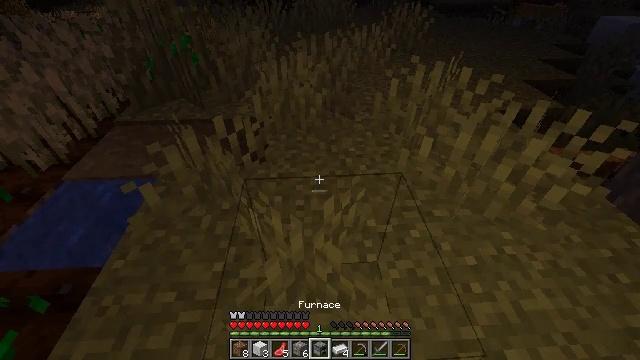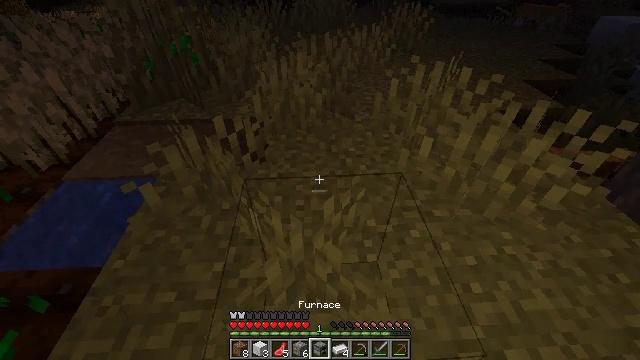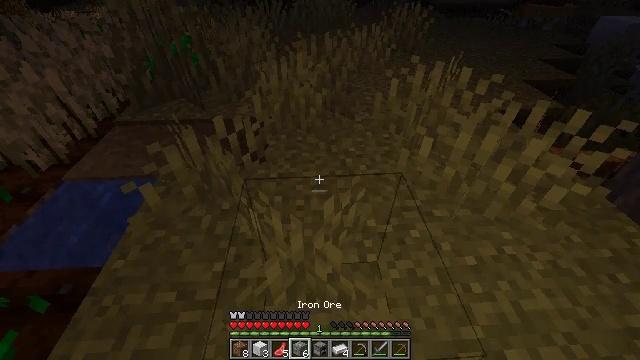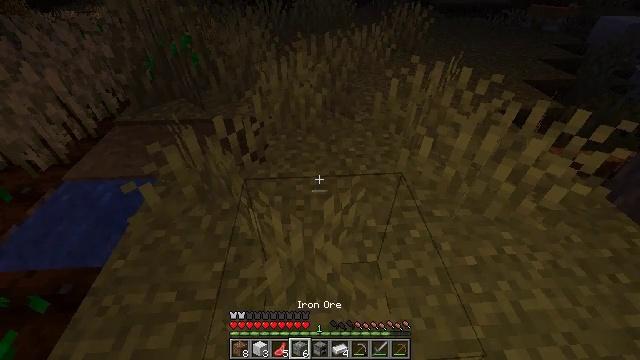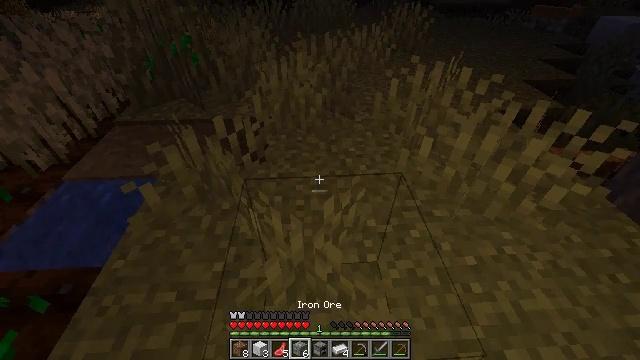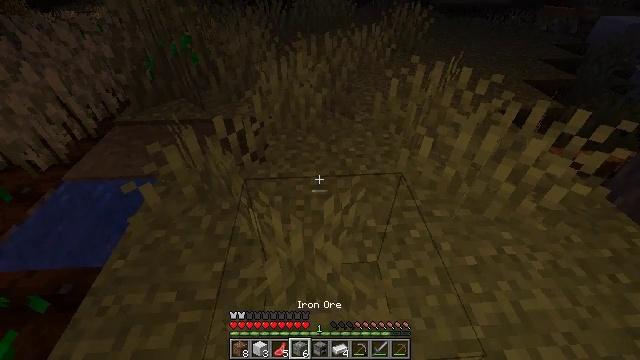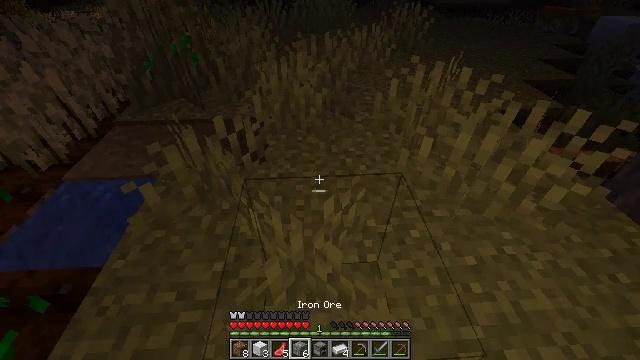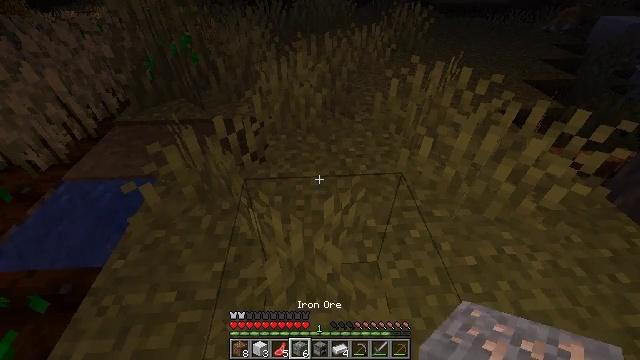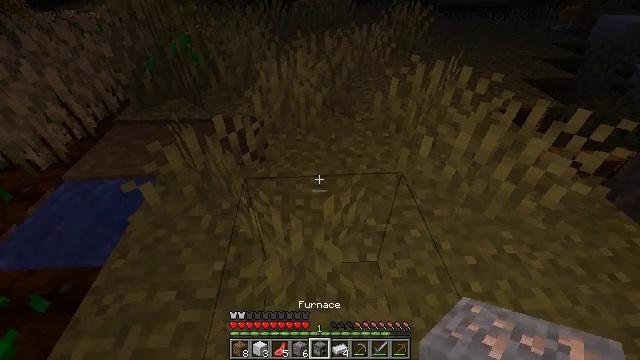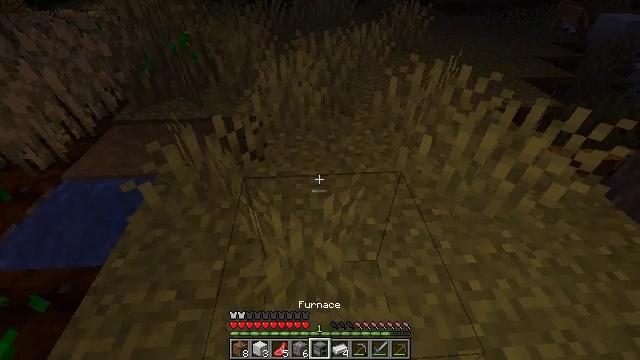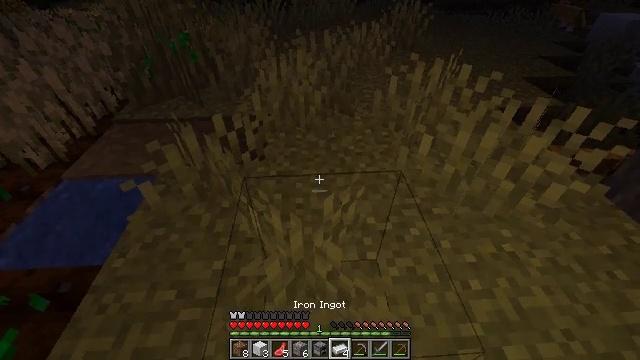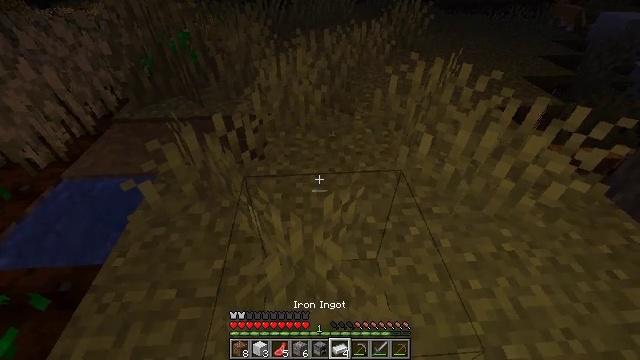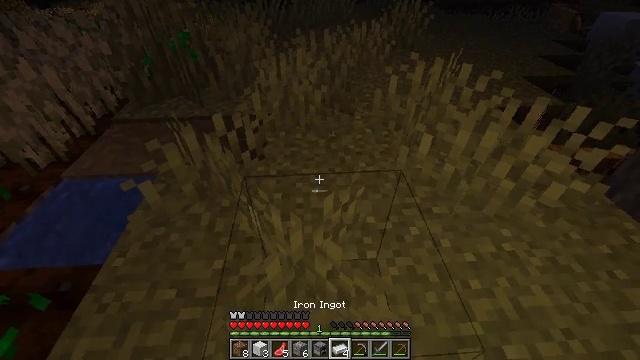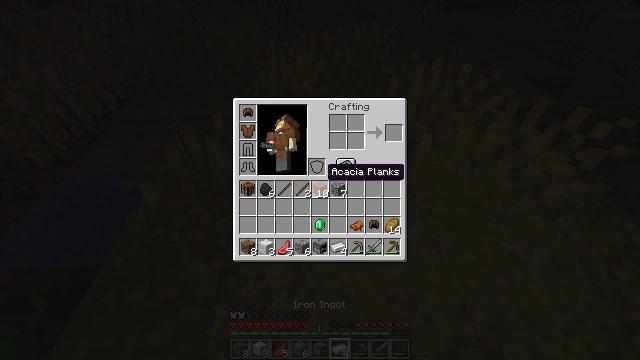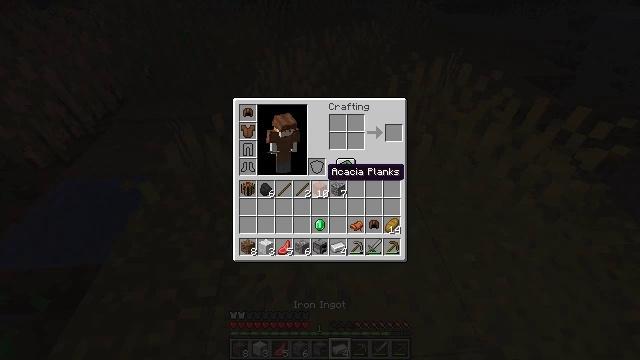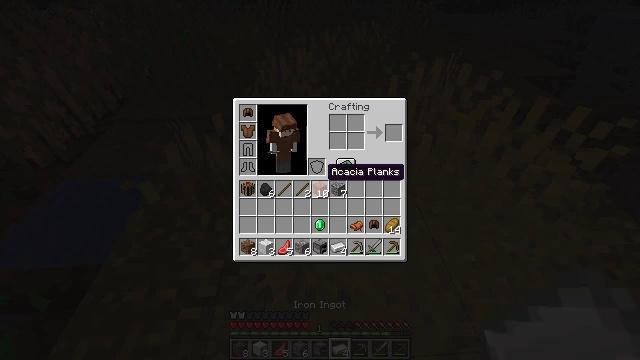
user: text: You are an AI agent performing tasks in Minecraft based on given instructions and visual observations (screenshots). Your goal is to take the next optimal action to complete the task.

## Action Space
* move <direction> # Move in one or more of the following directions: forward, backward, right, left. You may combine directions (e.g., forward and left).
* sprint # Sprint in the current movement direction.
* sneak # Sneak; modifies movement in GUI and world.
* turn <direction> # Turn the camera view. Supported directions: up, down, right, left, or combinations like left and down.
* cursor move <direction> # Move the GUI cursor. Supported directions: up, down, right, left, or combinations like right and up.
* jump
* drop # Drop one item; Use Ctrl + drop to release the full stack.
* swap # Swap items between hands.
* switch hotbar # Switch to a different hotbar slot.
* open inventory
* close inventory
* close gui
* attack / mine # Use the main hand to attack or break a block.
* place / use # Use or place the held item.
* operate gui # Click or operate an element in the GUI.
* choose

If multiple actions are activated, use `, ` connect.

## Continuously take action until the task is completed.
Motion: motion action
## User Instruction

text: Mine the orange bed.
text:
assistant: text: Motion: no_op
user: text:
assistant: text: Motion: no_op
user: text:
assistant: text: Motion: no_op
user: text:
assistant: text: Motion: no_op
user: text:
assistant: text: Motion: no_op
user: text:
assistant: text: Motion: no_op
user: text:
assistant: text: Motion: no_op
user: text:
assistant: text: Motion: no_op
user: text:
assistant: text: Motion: no_op
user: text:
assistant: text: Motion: no_op
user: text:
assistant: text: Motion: no_op
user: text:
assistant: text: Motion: no_op
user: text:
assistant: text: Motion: close inventory
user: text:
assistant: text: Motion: close inventory
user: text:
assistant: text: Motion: close inventory
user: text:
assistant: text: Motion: open gui
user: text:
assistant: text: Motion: cursor move right
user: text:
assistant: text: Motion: cursor move right
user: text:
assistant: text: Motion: cursor move right and down
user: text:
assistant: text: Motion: no_op
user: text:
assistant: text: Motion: sneak, cursor move down
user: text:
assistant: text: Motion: sneak, cursor move left and down
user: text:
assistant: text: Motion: sneak, cursor move down
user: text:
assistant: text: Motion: sneak, cursor move left and down
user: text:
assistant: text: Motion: sneak, cursor move left and down
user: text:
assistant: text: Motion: sneak
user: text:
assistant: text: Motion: sneak
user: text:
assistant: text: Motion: sneak
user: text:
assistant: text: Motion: sneak
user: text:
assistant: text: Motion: sneak